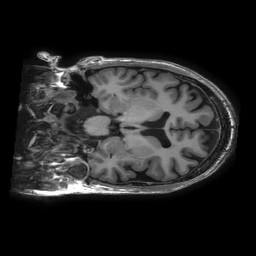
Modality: T1w
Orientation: coronal
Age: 31
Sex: male
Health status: healthy
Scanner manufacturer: ge
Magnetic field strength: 3 T
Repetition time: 0.008344 s
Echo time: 0.003112 s